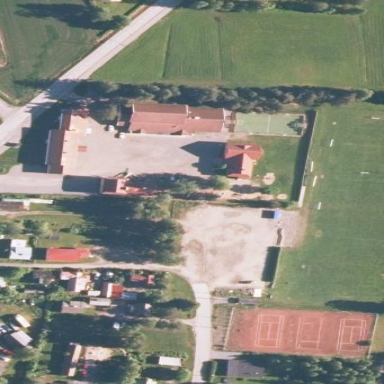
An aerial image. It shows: School.